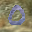
Label: 0